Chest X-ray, PA view. Patient: 33 years old, sex F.
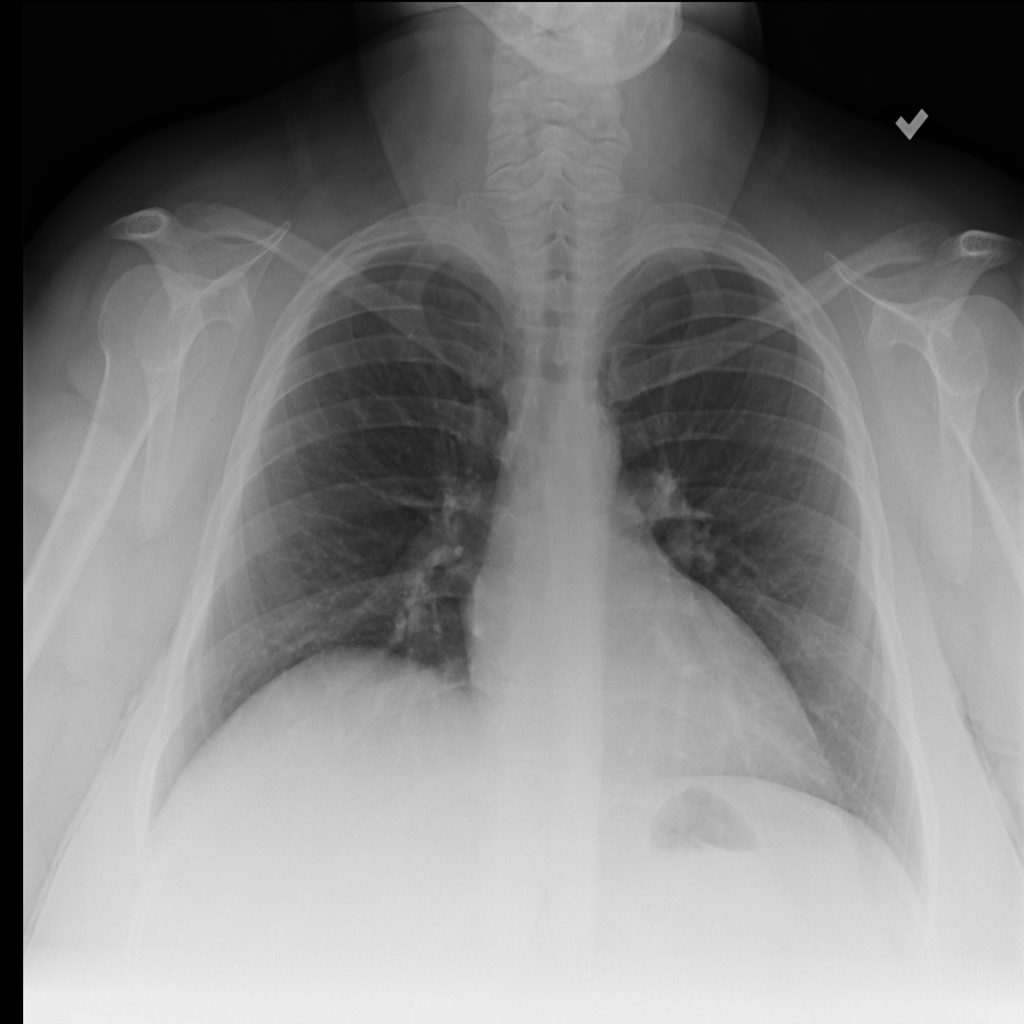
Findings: No Finding